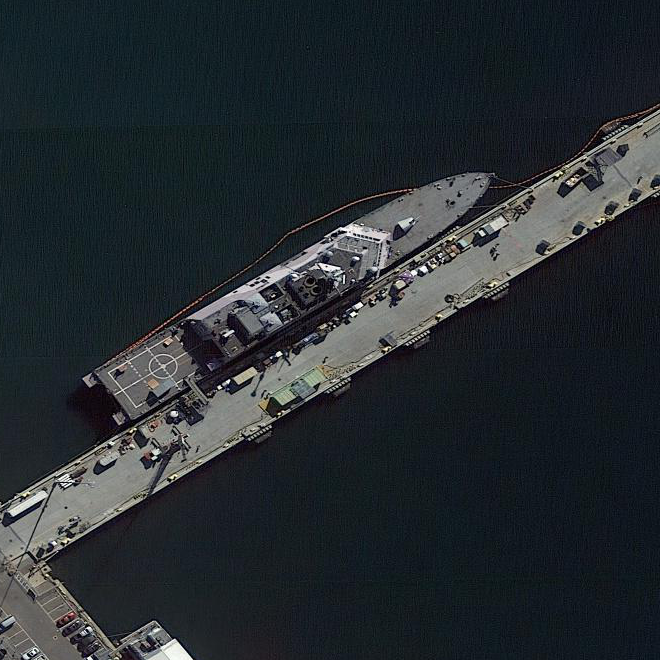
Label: Freedom-class_combat_ship